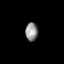
Tissue: prostate
Cell type: T cells
Senescence score: 0.334
Nuclear area (px): 225
Mean DAPI intensity: 144